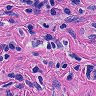
Metastatic tissue present: yes